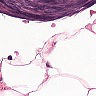
Metastatic tissue present: no